Question: I am making a switch cars and their respective models. The data is brought from a database with php. may make more dynamic of like this? (shorter code). Sorry for my bad english.

'''
<select id="main_list">
<option value="default" selected>Marca</option>
<?php
/* marcas */
$Alfa_Romeo=39;
$Chevrolet=33;
$Chrysler=40;
$Citroen=42;
$Dodge=41;
$Fiat=35;
/* ... */
$Registros=array();
$Registros=TraerMarcas();
if (!empty($Registros)) {
$cntRegistros=count($Registros);
}
?>
<?php for ($i=0; $i < $cntRegistros ; $i++) { ?>
<option value="<?php echo $Registros[$i]['marca'] ?>"><?php echo $Registros[$i]['marca'] ?></option>
<?php } ?>
</select>
<select id="brand" disabled > <option value="default" selected>Modelo</option></select>
<select id="version" disabled ><option value="default" selected>Cilindrada</option></select>
'''
'''
$( document ).ready(function() {
$(function() {
var sel, i,
list = [ <?php for ($i=0; $i < $cntRegistros ; $i++) { echo "'".$Registros[$i]['marca']."',"; } ?> ],
Fiat = [ <?php
$Modelo=array();
$marca=$Fiat;
$Modelo=TraerModelo($marca);
if (!empty($Modelo)) {
$cntModelo=count($Modelo);
}
for ($i=0; $i < $cntModelo ; $i++) { echo "'".$Modelo[$i]['modelo']."',"; }
?> ],
Chevrolet = [ <?php
$Modelo=array();
$marca=$Chevrolet;
$Modelo=TraerModelo($marca);
if (!empty($Modelo)) {
$cntModelo=count($Modelo);
}
for ($i=0; $i < $cntModelo ; $i++) { echo "'".$Modelo[$i]['modelo']."',"; }
?> ],
Ford = [ <?php
$Modelo=array();
$marca=$Ford;
$Modelo=TraerModelo($marca);
if (!empty($Modelo)) {
$cntModelo=count($Modelo);
}
for ($i=0; $i < $cntModelo ; $i++) { echo "'".$Modelo[$i]['modelo']."',"; }
?> ],
Cilindrada = [ '1.2','1.3','1.6','2.0','2.5', ],
dev_default = '<option value="default" selected>Modelo</option>',
os_default = '<option value="default" selected>Cilindrada</option>';
sel_marca = $('#brand');
sel_cilin = $('#version');
$('select').change(function() {
switch (this.id) {
case 'main_list':
$('.secondary').hide();
sel_marca.find('option').remove();
sel_marca.append(dev_default);
sel_marca.show();
$('#brand').removeAttr('disabled');
if (this.value == 'Fiat') {
for (i = 0; i < Fiat.length; i++) {
$("#brand").append(
'<option value="' + Fiat[i] + '">' + Fiat[i] + '</option>'
);
}
} else if (this.value == 'Chevrolet') {
for (i = 0; i < Chevrolet.length; i++) {
$("#brand").append(
'<option value="' + Chevrolet[i] + '">' + Chevrolet[i] + '</option>'
);
}
} else if (this.value == 'Ford') {
for (i = 0; i < Ford.length; i++) {
$("#brand").append(
'<option value="' + Ford[i] + '">' + Ford[i] + '</option>'
);
}
}
break;
case 'brand':
sel_cilin.find('option').remove();
sel_cilin.append(os_default);
sel_cilin.show();
$('#version').removeAttr('disabled');
for (i = 0; i < Cilindrada.length; i++) {
$("#version").append(
'<option value="' + Cilindrada[i] + '">' + Cilindrada[i] + '</option>'
);
};
break;
}
});
});
})
'''
Note that I have to repeat the process with 18 car brands.
I imagined creating a variable selected according to this brand in the 1st selector. Something like:
'''
var sel, i,
list = [ <?php for ($i=0; $i < $cntRegistros ; $i++) { echo "'".$Registros[$i]['marca']."',"; } ?> ],
CarBrand /* this variable changes according to the variable list */ = [ <?php
$Modelo=array();
$marca=$CarBrand; /* Here the dynamic variable is repeated, calling the database auto brand and bringing selected models that mark */
$Modelo=TraerModelo($marca);
if (!empty($Modelo)) {
$cntModelo=count($Modelo);
}
for ($i=0; $i < $cntModelo ; $i++) { echo "'".$Modelo[$i]['modelo']."',"; }
?> ],
'''
Here is the <URL> where I relied to create this.
I hope it's not too crazy what I think, and hope they can come to understand my question. Thanks for reading.
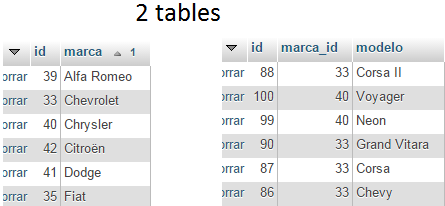
Answer: I got this and it works :)
'''
var sel, i,
list = [ <?php for ($i=0; $i < $cntRegistros ; $i++) { echo "'".$Registros[$i]['marca']."',"; } ?> ],
/**/
<?php for ($i=0; $i < $cntRegistros ; $i++) { echo $Registros[$i]['marca']; ?> = [
<?php
$Modelo=array();
$marca=$$Registros[$i]['marca'];
$Modelo=TraerModelo($marca);
if (!empty($Modelo)) {
$cntModelo=count($Modelo);
};
for ($k=0; $k < $cntModelo ; $k++) { echo "'".$Modelo[$k]['modelo']."',"; }
?> ],
<?php }; ?>
'''
'''
('#brand').removeAttr('disabled');
if (this.value == 'Alfa_Romeo') {
for (i = 0; i < Alfa_Romeo.length; i++) {
$("#brand").append(
'<option value="' + Alfa_Romeo[i] + '">' + Alfa_Romeo[i] + '</option>'
);
}
<?php for ($k = 0; $k < $cntRegistros; $k++) { ?>
} else if (this.value == <?php echo "'".$Registros[$k]['marca']."'" ?> ) {
for (i = 0; i < <?php echo $Registros[$k]['marca'] ?>.length; i++) {
$("#brand").append(
'<option value="' + <?php echo $Registros[$k]['marca'] ?>[i] + '">' + <?php echo $Registros[$k]['marca'] ?>[i] + '</option>'
);
}
<?php } ?>
'''